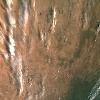
Label: land